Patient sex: M
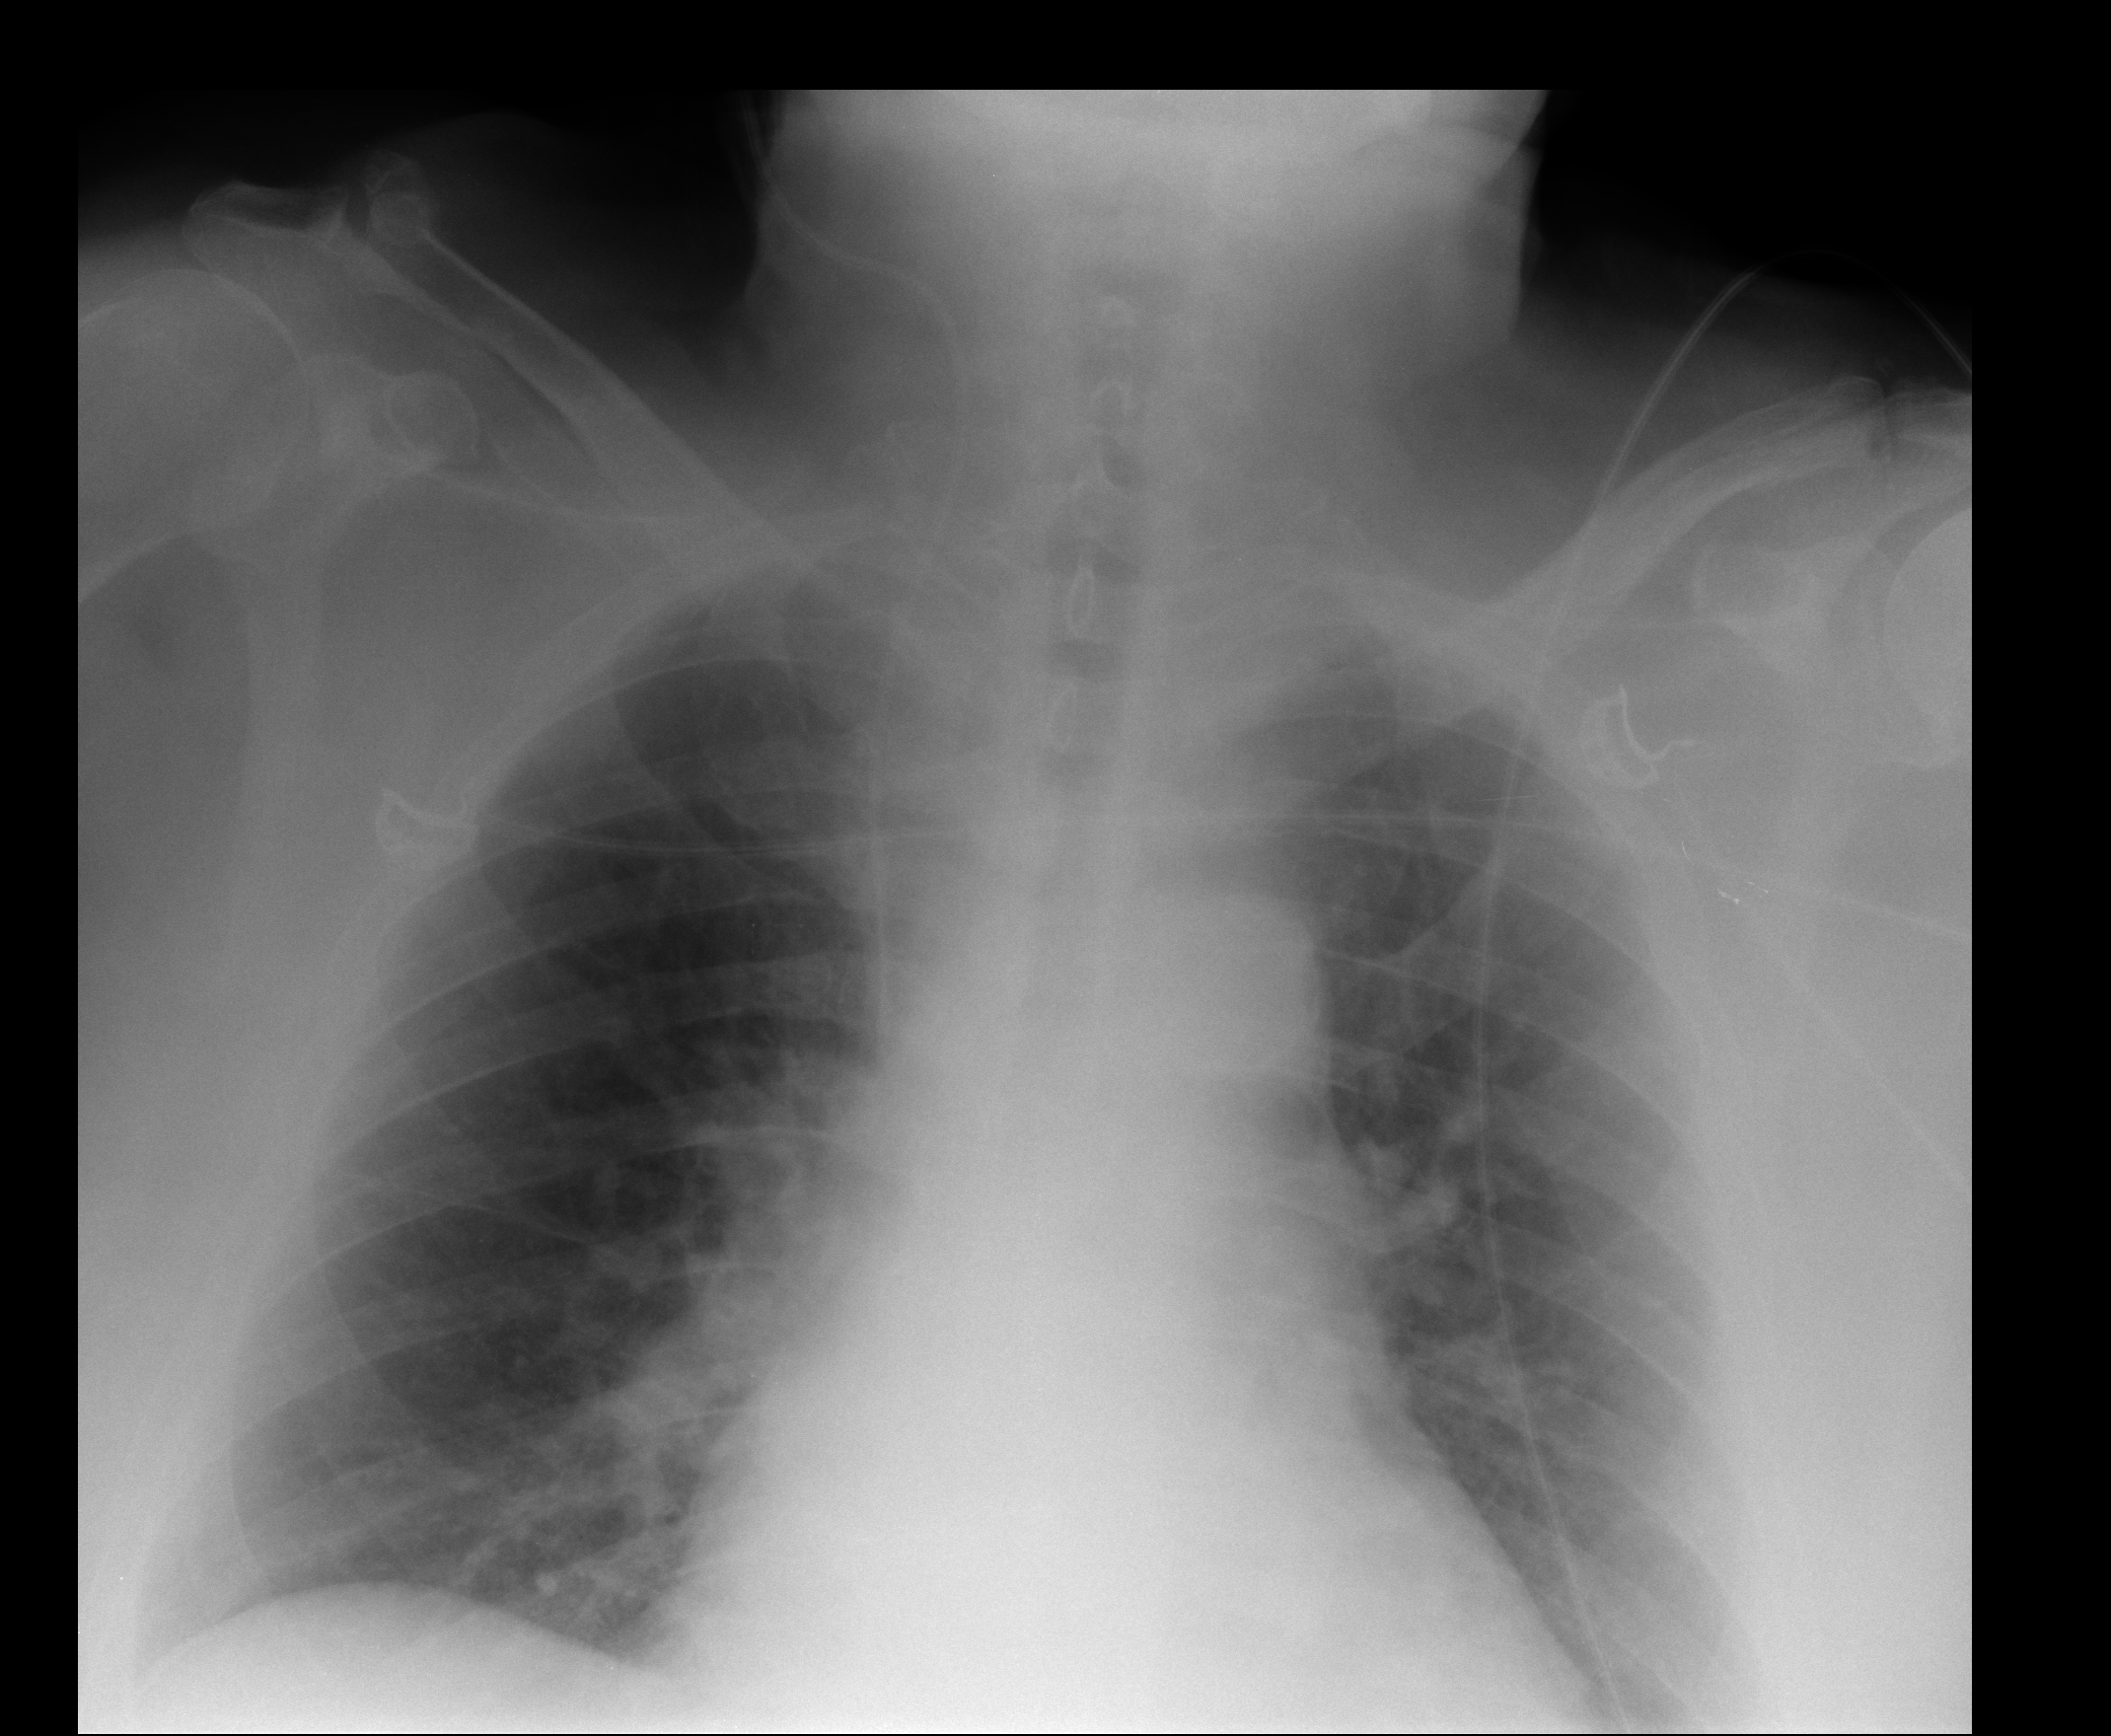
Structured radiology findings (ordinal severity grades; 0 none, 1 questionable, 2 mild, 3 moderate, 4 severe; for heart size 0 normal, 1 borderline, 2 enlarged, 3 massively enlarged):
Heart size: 2
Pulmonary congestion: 2
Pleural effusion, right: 1
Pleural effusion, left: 0
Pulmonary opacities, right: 0
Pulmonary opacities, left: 0
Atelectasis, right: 0
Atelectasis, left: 2